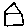
Label: house